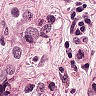
Metastatic tissue present: yes